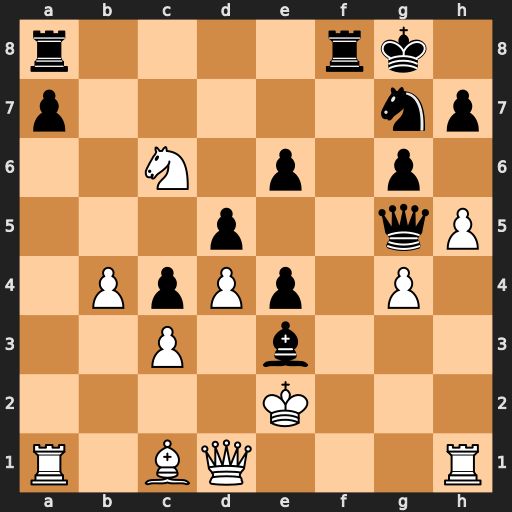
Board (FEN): r4rk1/p5np/2N1p1p1/3p2qP/1PpPp1P1/2P1b3/4K3/R1BQ3R
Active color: w
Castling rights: -
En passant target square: -
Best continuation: Bxe3 Qxg4+ Kd2